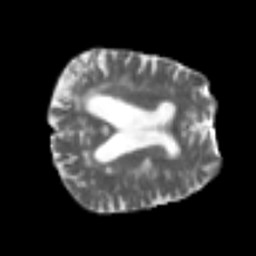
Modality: T2w
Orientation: axial
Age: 66
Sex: female
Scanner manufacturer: siemens
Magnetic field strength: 3 T
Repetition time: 4.999 s
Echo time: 0.07946 s